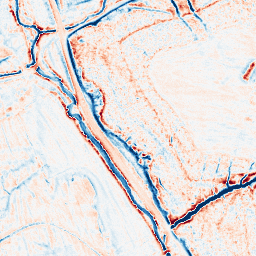
Category: edge_preserving
Decomposition family: anisotropic_diffusion
Decomposition parameters: iterations: 20
kappa: 30
gamma: 0.15
Upsampling method: cubic_catmull_rom
Upsampling parameters: scale: 4
Upsampling scale: 4